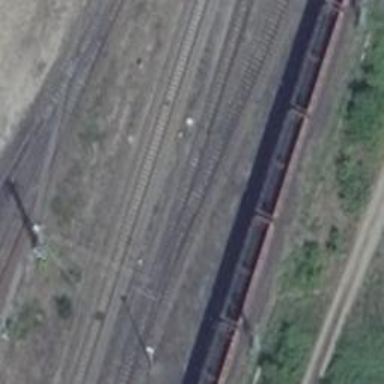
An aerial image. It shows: Railway track with contact line for electrification.